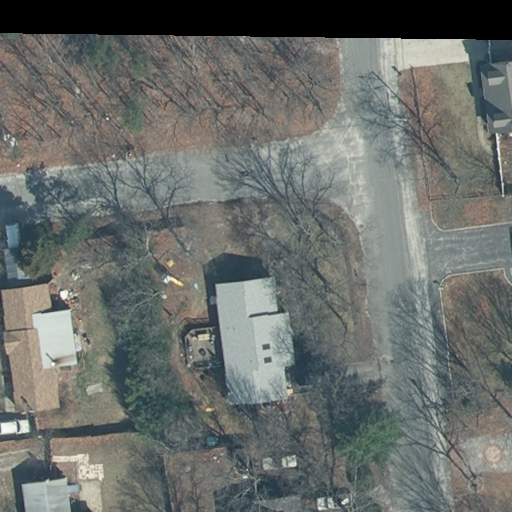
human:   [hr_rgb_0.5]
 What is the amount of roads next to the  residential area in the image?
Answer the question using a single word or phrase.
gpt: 2

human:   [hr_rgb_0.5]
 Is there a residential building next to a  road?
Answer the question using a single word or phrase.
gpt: yes

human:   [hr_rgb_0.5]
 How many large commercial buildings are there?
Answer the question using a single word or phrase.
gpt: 0

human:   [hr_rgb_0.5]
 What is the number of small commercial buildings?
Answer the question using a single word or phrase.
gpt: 0

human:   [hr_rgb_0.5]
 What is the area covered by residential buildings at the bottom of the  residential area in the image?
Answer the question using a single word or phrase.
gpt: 762m2

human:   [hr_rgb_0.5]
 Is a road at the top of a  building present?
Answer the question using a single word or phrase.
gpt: yes

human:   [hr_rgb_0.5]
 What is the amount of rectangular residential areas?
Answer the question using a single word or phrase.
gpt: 1

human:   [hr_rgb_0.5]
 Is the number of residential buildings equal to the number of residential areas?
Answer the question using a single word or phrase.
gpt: no

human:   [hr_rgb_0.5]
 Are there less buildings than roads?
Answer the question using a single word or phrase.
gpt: no

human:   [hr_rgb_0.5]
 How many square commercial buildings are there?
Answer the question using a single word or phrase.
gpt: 0

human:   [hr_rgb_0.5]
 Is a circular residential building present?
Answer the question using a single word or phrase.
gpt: no

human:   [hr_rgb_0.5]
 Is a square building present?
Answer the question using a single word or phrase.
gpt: no

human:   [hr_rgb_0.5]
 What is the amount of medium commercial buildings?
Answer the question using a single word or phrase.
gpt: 0

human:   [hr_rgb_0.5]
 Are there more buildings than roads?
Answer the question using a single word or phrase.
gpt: yes

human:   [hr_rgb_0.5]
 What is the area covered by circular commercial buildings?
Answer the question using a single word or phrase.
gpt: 0m2

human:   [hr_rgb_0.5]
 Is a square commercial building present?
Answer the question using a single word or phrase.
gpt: no

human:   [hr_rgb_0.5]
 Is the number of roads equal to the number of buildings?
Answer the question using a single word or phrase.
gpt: no

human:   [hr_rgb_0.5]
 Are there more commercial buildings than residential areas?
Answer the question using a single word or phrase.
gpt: no

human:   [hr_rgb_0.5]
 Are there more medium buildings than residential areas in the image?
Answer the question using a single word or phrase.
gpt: yes

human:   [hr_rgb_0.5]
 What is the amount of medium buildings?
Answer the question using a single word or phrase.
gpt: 2

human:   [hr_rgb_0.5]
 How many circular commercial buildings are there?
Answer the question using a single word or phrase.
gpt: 0

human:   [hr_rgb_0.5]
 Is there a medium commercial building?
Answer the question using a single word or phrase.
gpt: no

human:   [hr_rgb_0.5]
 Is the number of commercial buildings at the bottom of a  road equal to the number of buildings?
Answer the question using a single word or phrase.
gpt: no

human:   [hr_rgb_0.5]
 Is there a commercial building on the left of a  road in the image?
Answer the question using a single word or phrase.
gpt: no

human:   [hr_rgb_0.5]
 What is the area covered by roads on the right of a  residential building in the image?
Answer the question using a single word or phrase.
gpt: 0m2

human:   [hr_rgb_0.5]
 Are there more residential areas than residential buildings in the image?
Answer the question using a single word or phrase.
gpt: no

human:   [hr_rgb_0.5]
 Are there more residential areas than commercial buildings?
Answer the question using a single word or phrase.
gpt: yes

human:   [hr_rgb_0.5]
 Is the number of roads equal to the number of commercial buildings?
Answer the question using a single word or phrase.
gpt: no

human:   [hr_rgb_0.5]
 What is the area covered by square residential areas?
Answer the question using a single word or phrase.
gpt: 0m2

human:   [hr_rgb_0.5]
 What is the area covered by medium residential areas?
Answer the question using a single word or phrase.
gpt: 0m2

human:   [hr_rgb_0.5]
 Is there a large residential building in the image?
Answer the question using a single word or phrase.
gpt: no

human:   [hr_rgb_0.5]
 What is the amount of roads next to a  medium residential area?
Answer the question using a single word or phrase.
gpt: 0

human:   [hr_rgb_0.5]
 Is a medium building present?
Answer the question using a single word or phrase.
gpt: yes

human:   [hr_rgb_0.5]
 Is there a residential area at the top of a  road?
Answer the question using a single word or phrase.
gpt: no

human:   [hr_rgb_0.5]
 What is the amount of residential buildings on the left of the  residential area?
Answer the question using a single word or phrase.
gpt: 5

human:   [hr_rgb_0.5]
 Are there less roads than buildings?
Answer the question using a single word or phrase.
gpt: yes